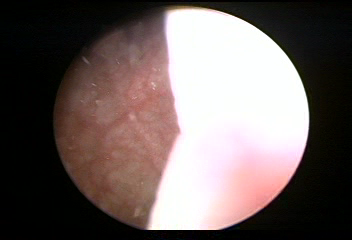
Modality: WLC
Class: Normal mucosa
Bladder cancer association: No